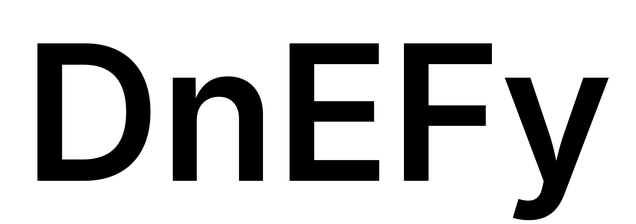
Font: Inter_SemiBold